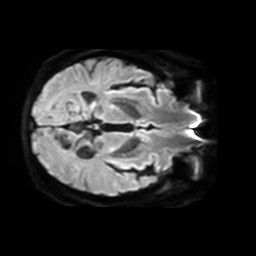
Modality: TRACE
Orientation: axial
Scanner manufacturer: philips
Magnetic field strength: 3 T
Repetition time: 3.339 s
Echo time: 0.076 s